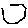
Label: hexagon